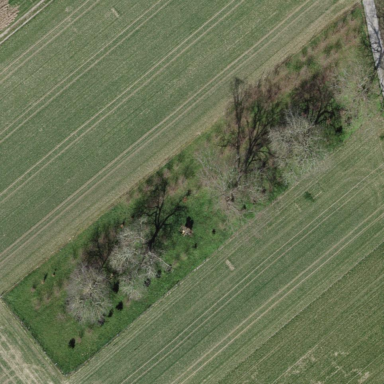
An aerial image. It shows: Fence surrounding orchard.